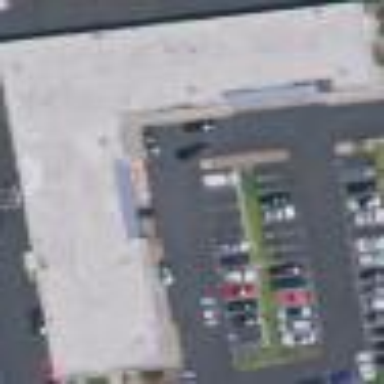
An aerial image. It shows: Commercial building.